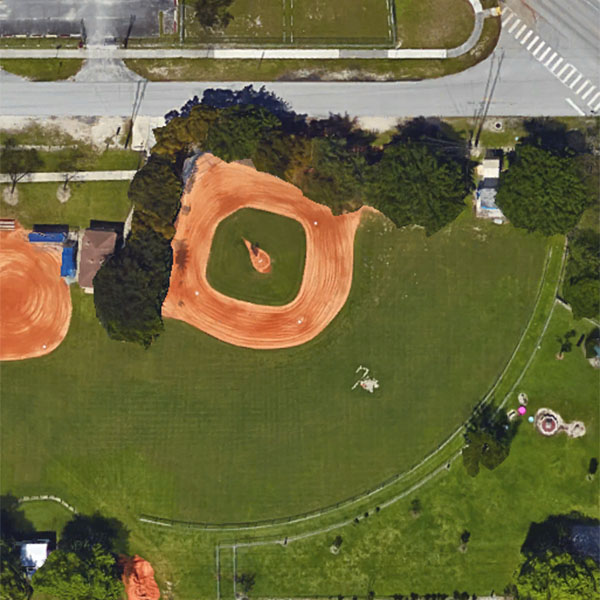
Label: BaseballField